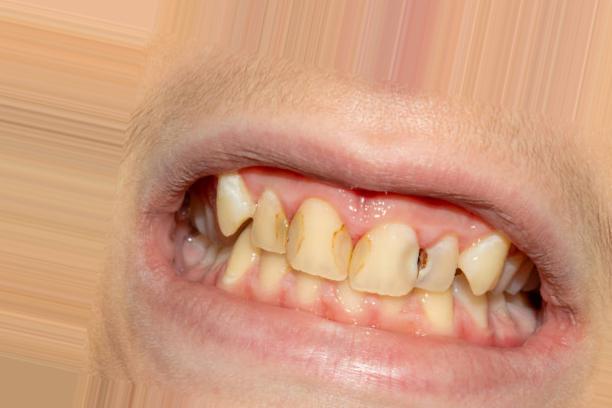
Condition: Caries